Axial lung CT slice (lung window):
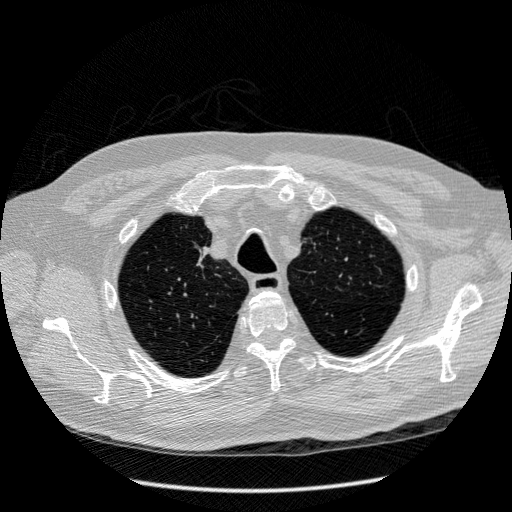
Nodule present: no